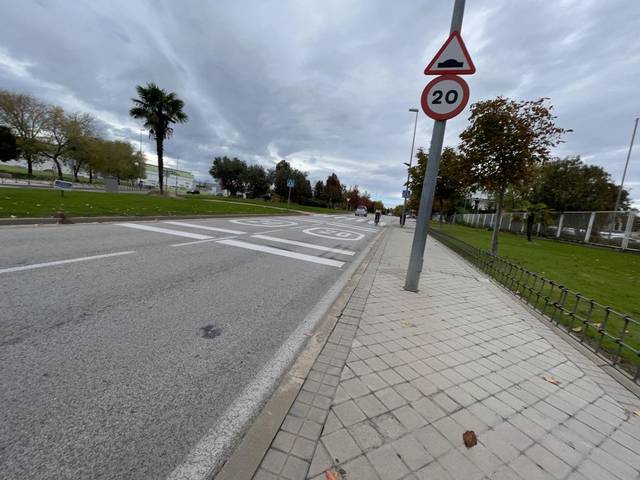
Region: Spain
Coordinates: 40.458, -3.875